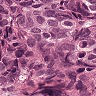
Metastatic tissue present: yes